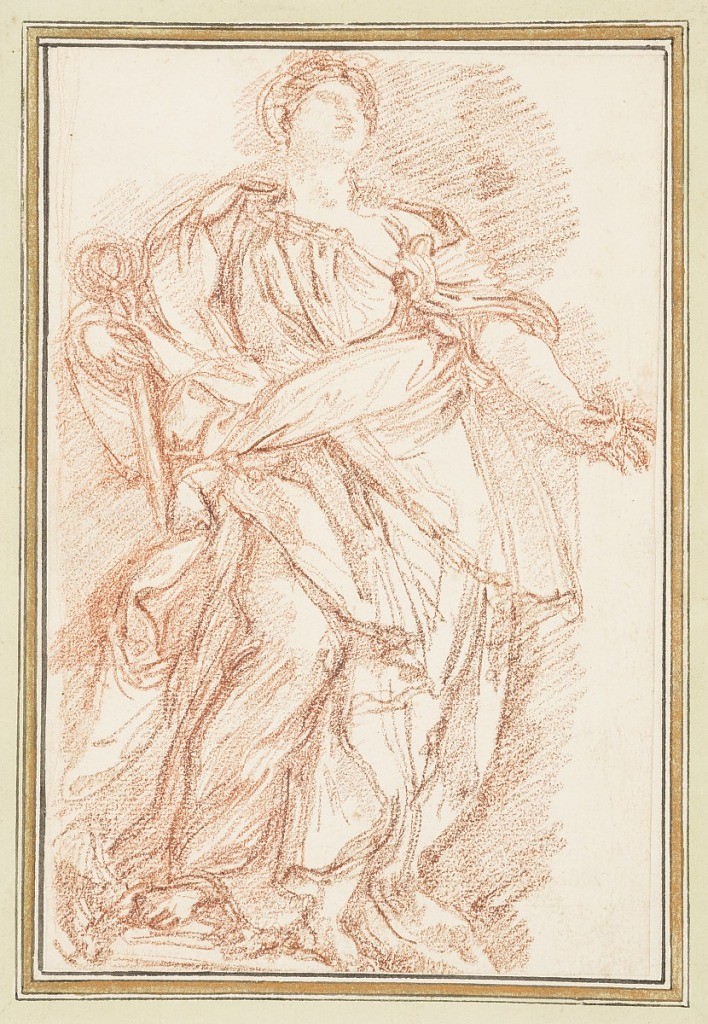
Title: Hope from the loggia at St. Peter's
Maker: Giuseppe Lironi
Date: ca. 1759–70
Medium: Red chalk on paper
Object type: Drawing
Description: Drawing after statue by Giuseppe Lironi of Hope, located in the loggia at St. Peter's. The statue is of a standing figure in long, flowing robes holding a scepter in the right hand and a small object in the right. Body is angled to the left, including right knee which is bent in that direction.